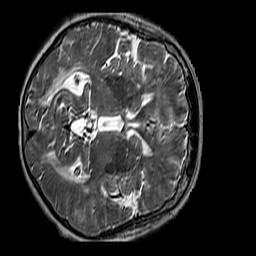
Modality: T2w
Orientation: axial
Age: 67
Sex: female
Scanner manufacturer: siemens
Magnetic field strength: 3 T
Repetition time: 3.2 s
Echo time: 0.212 s